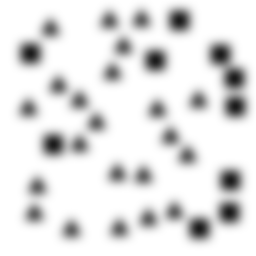
Squares: 10
Triangles: 22
Stars: 0
Total shapes: 32